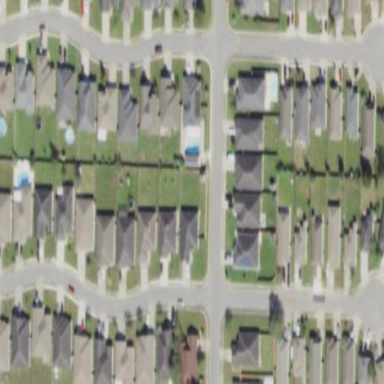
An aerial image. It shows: Single-family residential area.